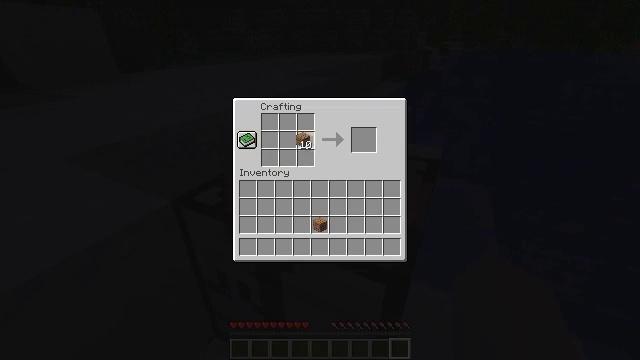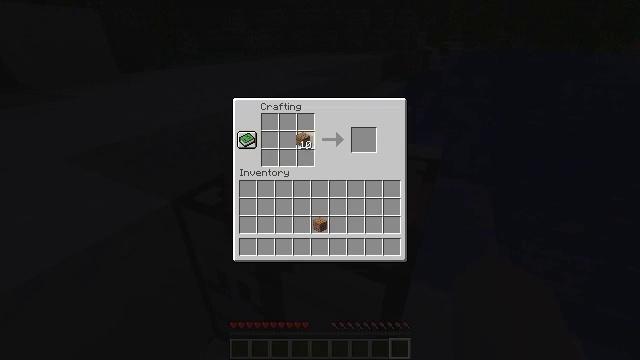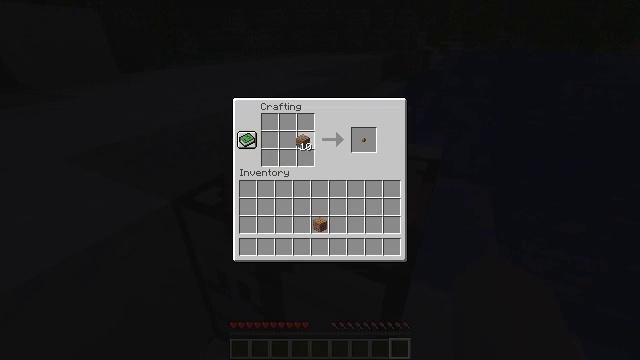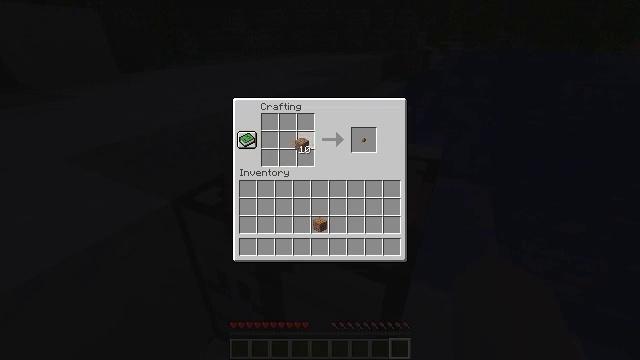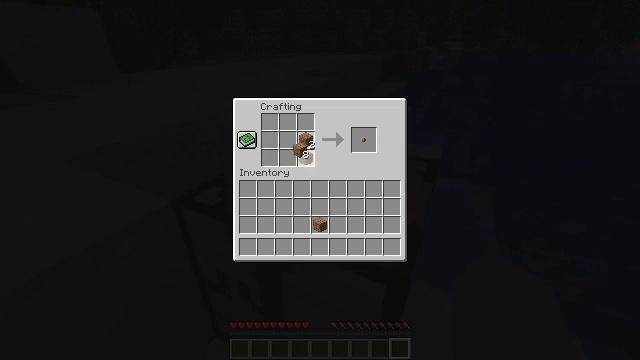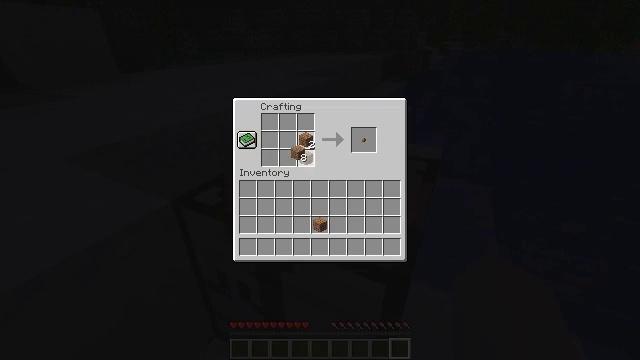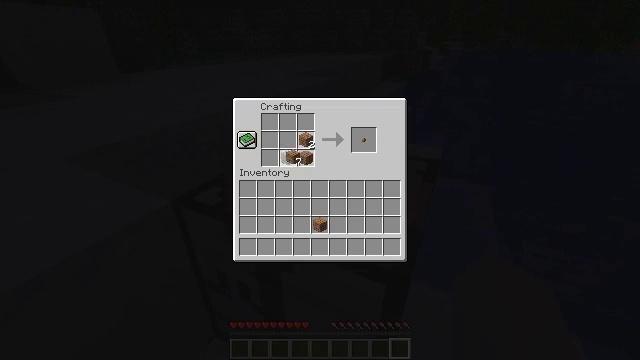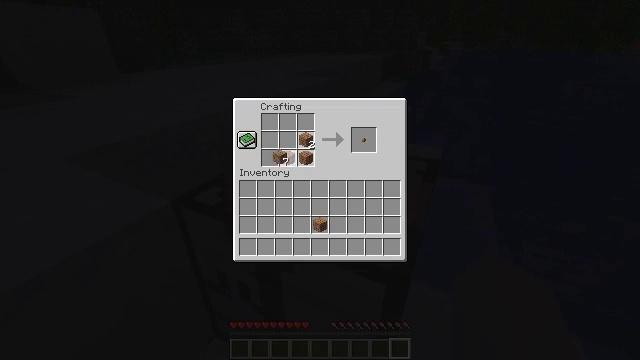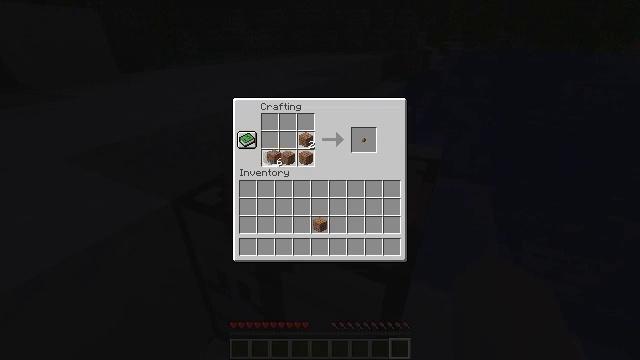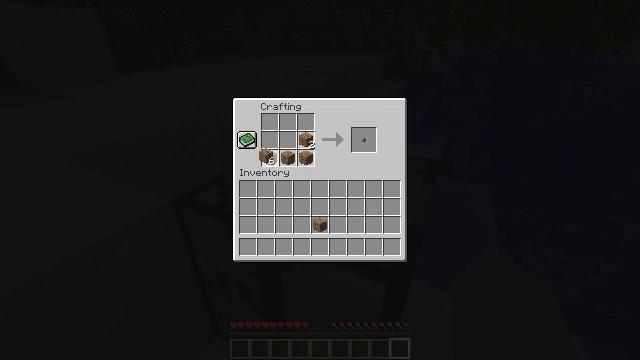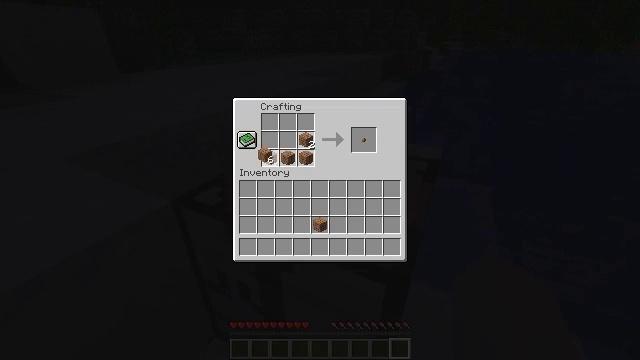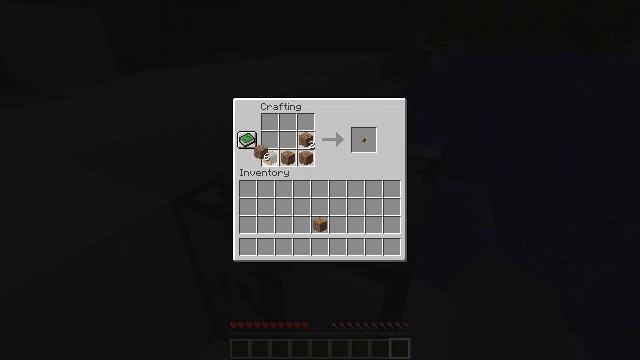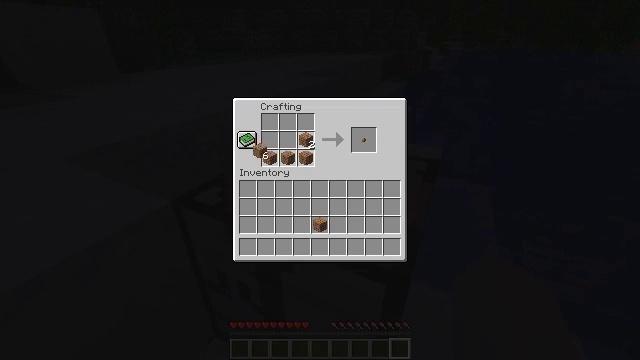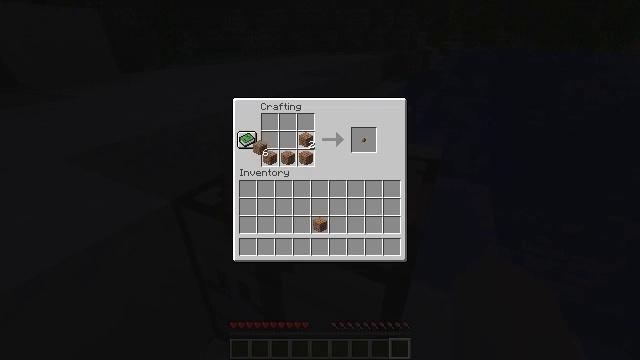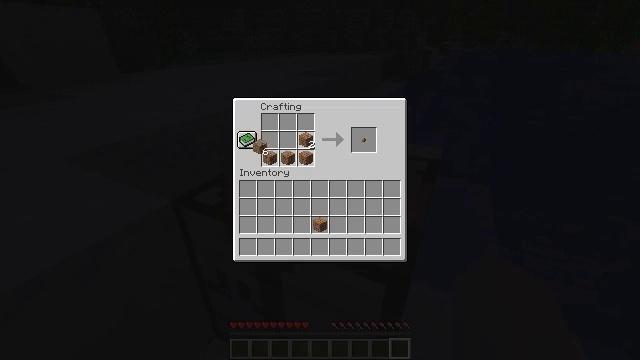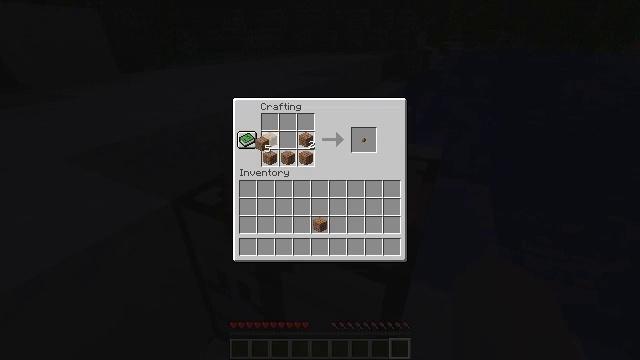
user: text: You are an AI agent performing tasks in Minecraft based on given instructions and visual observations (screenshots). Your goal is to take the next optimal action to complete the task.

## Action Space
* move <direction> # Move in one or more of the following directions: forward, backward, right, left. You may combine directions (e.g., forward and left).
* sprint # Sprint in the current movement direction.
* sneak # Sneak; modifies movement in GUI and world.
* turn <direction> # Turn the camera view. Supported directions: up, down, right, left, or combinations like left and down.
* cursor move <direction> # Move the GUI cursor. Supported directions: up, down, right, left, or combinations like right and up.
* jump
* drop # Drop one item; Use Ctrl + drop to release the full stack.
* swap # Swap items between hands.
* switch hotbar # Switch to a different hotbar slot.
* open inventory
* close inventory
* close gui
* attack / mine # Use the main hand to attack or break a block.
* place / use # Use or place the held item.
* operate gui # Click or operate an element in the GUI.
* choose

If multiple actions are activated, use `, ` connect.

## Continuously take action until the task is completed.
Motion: motion action
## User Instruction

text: Craft a jungle boat.
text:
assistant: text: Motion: choose
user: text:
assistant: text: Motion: choose
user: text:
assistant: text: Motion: choose
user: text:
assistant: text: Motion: choose
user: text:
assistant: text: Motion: choose
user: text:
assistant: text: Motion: choose
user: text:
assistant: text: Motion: cursor move left, choose
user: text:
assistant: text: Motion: choose
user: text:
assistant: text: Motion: cursor move left, choose
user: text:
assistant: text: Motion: choose
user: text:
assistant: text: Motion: choose
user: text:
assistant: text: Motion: choose
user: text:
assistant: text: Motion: choose
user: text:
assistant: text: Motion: choose
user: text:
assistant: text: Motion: choose
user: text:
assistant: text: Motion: choose
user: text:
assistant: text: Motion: choose
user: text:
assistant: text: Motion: choose
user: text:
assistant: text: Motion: choose
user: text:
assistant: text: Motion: choose
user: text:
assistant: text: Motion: choose
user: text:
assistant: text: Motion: choose
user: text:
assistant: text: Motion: cursor move down
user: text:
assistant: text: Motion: cursor move right and down
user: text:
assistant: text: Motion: no_op
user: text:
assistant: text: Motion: no_op
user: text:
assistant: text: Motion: operate gui
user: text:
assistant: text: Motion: operate gui
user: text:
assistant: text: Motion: operate gui
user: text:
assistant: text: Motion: no_op